Question: I am trying to split out few values from a database.

There are two columns, Test and Test_Parameter. I want to extract those rows which have different "test_parameter" values for same "Test" value. For example, in my screenshot, I want "Grade:" to be selected as it has different values of Test_Parameter. I know it has a very simple solution but I am not able to figure it out.
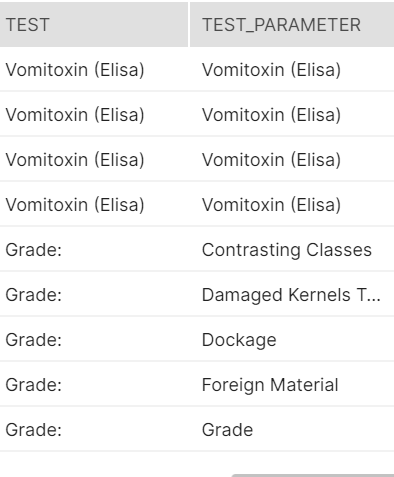
Answer: You can use aggregation and 'having':
'''
select test
from t
group by test
having min(test_parameter) <> max(test_parameter);
'''